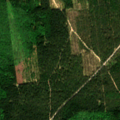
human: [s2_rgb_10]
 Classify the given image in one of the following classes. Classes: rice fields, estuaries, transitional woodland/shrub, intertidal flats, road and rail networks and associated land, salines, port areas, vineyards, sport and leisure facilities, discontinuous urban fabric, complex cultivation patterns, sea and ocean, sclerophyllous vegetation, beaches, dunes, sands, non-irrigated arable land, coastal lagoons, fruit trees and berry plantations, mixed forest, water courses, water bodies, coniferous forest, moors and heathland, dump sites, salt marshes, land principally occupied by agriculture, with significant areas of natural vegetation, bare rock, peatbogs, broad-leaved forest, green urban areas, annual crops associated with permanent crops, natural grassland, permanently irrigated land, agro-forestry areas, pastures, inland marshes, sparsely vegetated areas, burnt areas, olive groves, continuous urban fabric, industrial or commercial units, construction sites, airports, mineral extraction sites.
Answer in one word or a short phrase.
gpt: broad-leaved forest, coniferous forest, mixed forest, transitional woodland/shrub